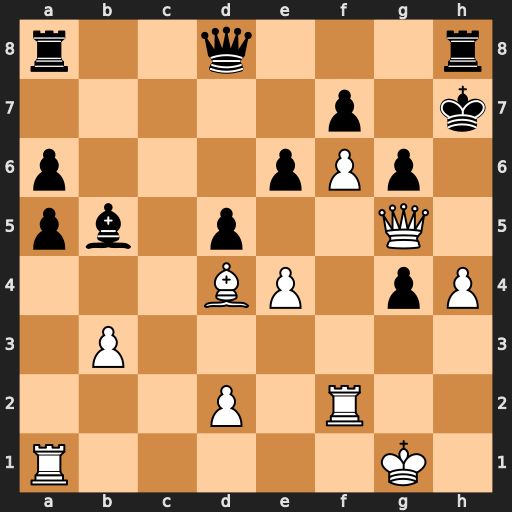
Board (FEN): r2q3r/5p1k/p3pPp1/pb1p2Q1/3BP1pP/1P6/3P1R2/R5K1
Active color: w
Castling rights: -
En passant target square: -
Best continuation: h5 Kg8 hxg6